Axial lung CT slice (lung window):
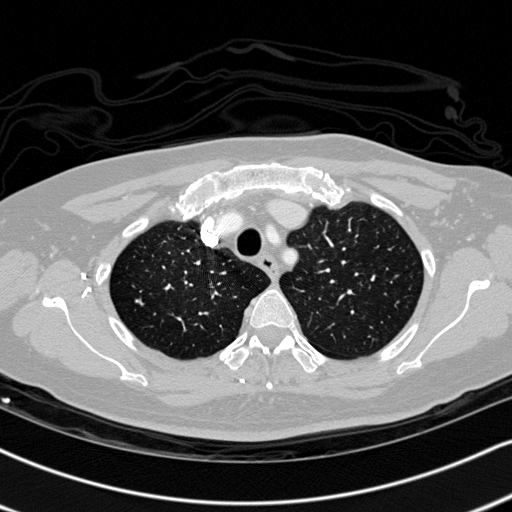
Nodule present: no